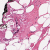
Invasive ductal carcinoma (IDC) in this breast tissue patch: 0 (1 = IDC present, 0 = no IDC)